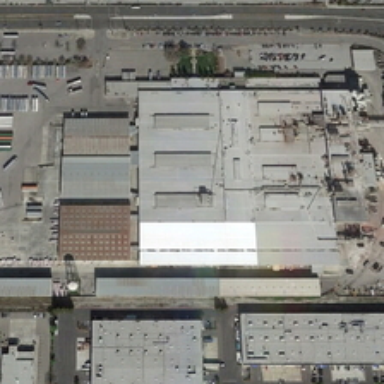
There is several lines of trucks parked in a factory .